Question: Can anybody tell me what program is this?

Is this for memory measurement or what?
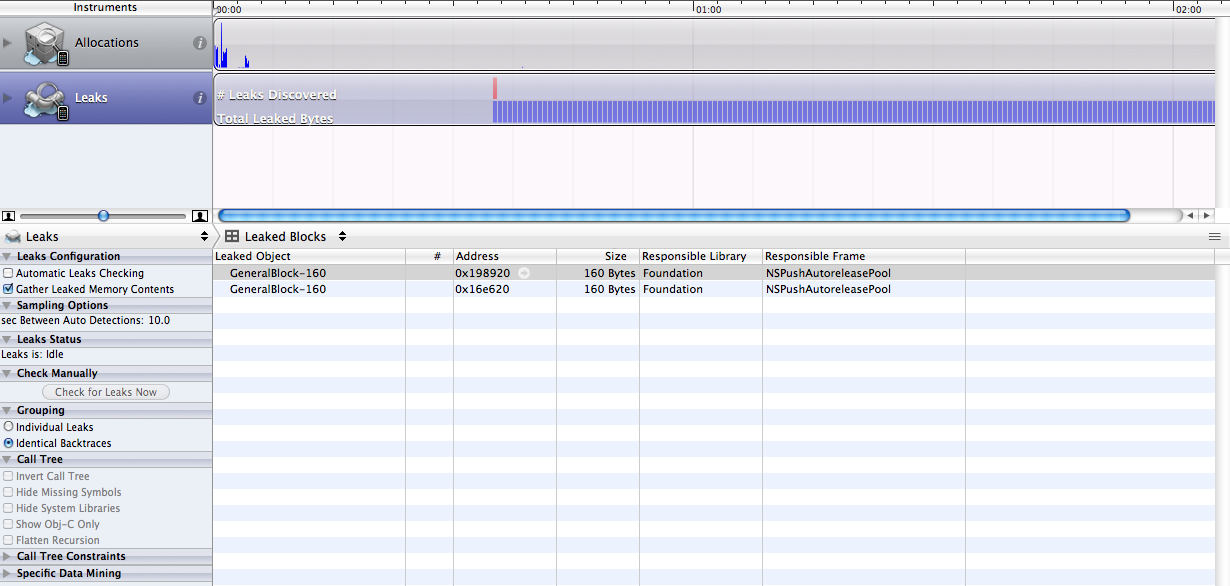
Answer: That's <URL>. It's used to monitor the performance and, as you say, memory usage of Mac and iOS apps.